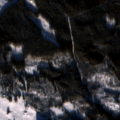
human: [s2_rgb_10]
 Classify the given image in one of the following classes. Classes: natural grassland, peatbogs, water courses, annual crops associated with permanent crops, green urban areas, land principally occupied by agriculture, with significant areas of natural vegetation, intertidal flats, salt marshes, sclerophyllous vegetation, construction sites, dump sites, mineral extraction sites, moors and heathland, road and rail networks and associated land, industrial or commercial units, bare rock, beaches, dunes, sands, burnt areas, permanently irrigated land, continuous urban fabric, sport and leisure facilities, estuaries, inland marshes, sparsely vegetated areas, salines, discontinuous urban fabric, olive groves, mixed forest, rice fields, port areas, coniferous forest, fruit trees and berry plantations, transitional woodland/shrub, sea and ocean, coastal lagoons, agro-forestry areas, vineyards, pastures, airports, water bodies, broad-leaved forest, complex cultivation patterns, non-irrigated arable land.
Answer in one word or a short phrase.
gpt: non-irrigated arable land, land principally occupied by agriculture, with significant areas of natural vegetation, coniferous forest, mixed forest